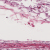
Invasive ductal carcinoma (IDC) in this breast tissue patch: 0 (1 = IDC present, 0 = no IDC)